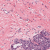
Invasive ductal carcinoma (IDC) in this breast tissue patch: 0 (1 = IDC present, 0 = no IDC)